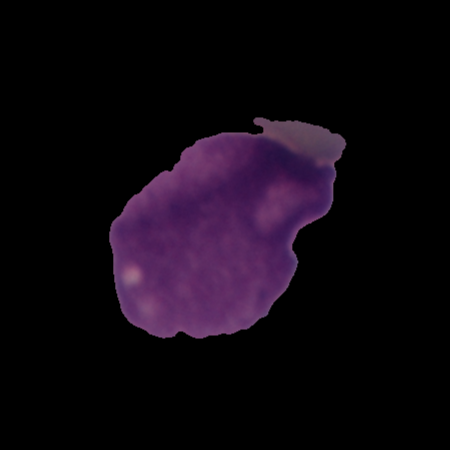
Label: cancer